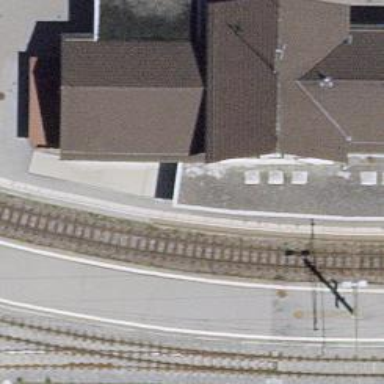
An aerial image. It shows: Narrow-gauge railway with single track. The railway is electrified with contact line.